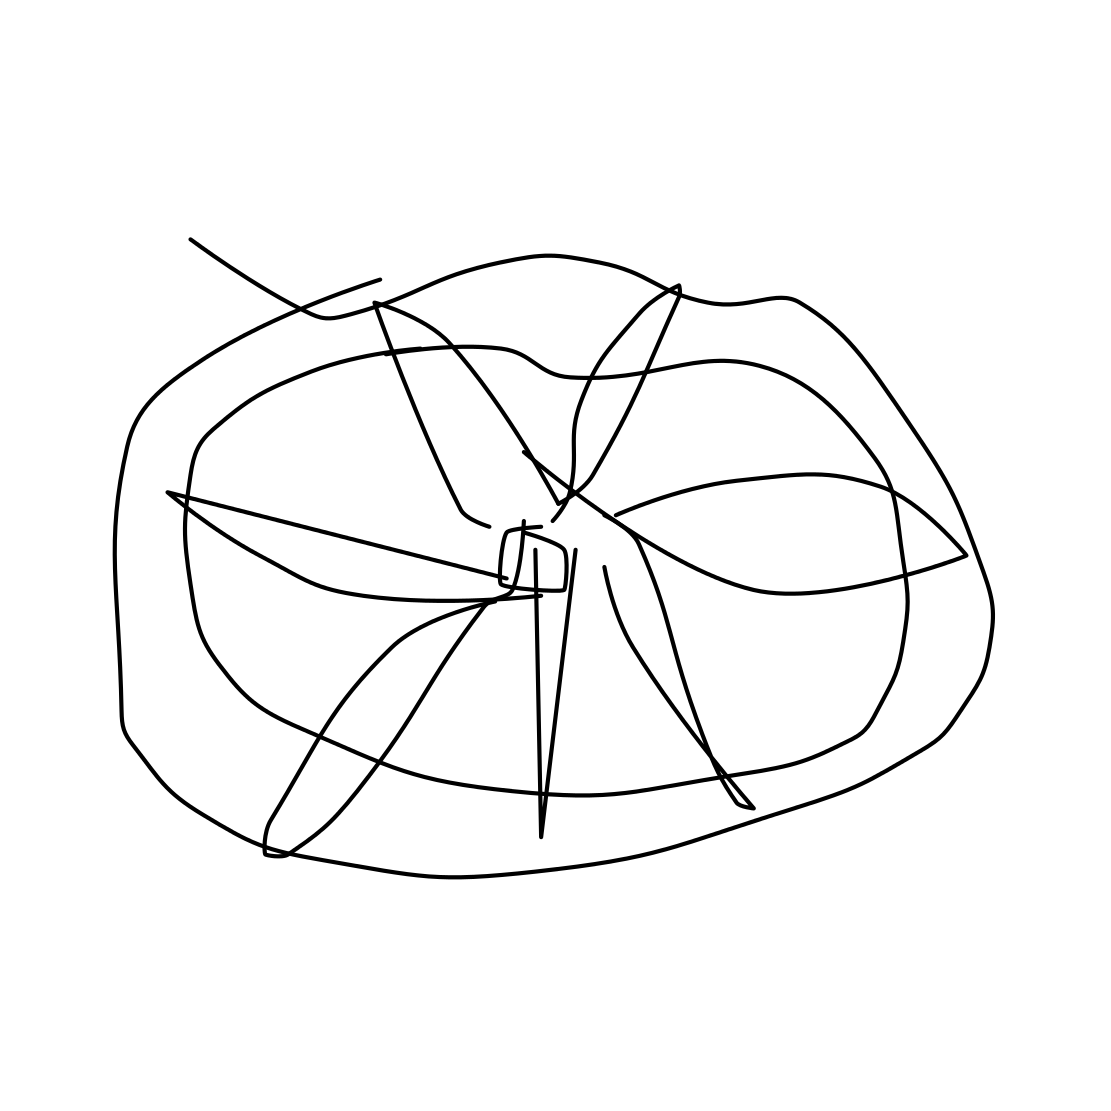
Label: wheel